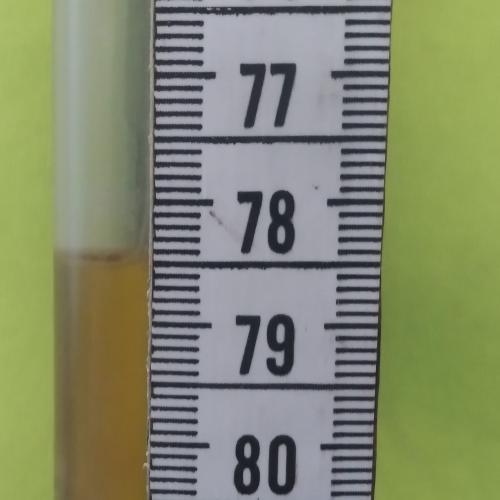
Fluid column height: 78.5 cm